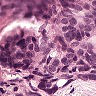
Metastatic tissue present: yes